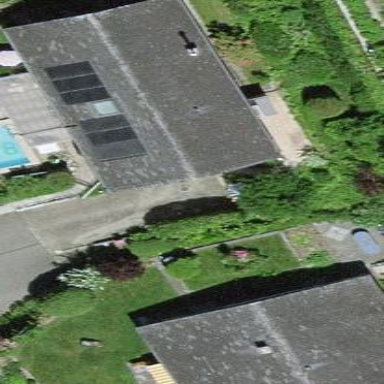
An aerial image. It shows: Residential building.